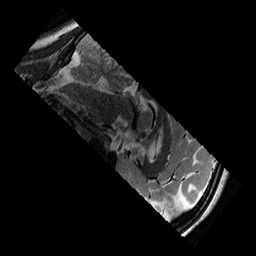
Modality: T2w
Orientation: sagittal
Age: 14
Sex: female
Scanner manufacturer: siemens
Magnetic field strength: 3 T
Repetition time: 9.23 s
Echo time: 0.067 s